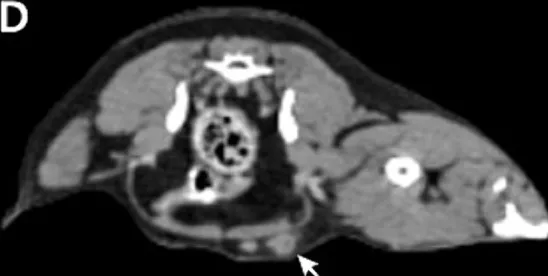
Left inguinal lymph node measuring 7.49 x 8.67 x 6.08 mm (D) Post-contrast CT image showing subtle contrast enhancement.
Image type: radiology (ct)